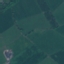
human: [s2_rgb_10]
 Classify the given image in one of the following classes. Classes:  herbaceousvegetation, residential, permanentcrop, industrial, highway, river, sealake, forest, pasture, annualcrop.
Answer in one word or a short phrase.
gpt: Pasture